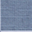
Piece: xx